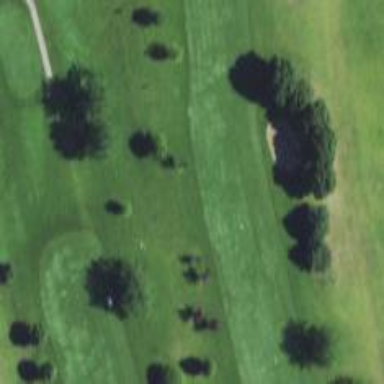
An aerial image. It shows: Golf hole.